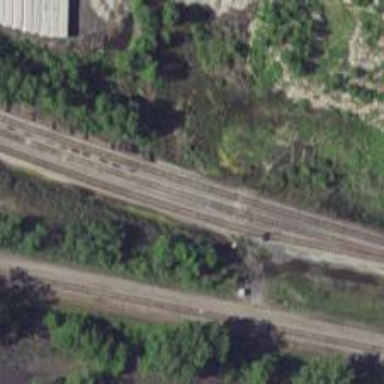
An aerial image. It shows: Railway signal.